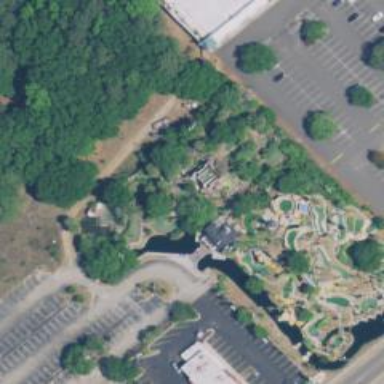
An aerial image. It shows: Miniature golf course.